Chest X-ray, PA view. Patient: 48 years old, sex F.
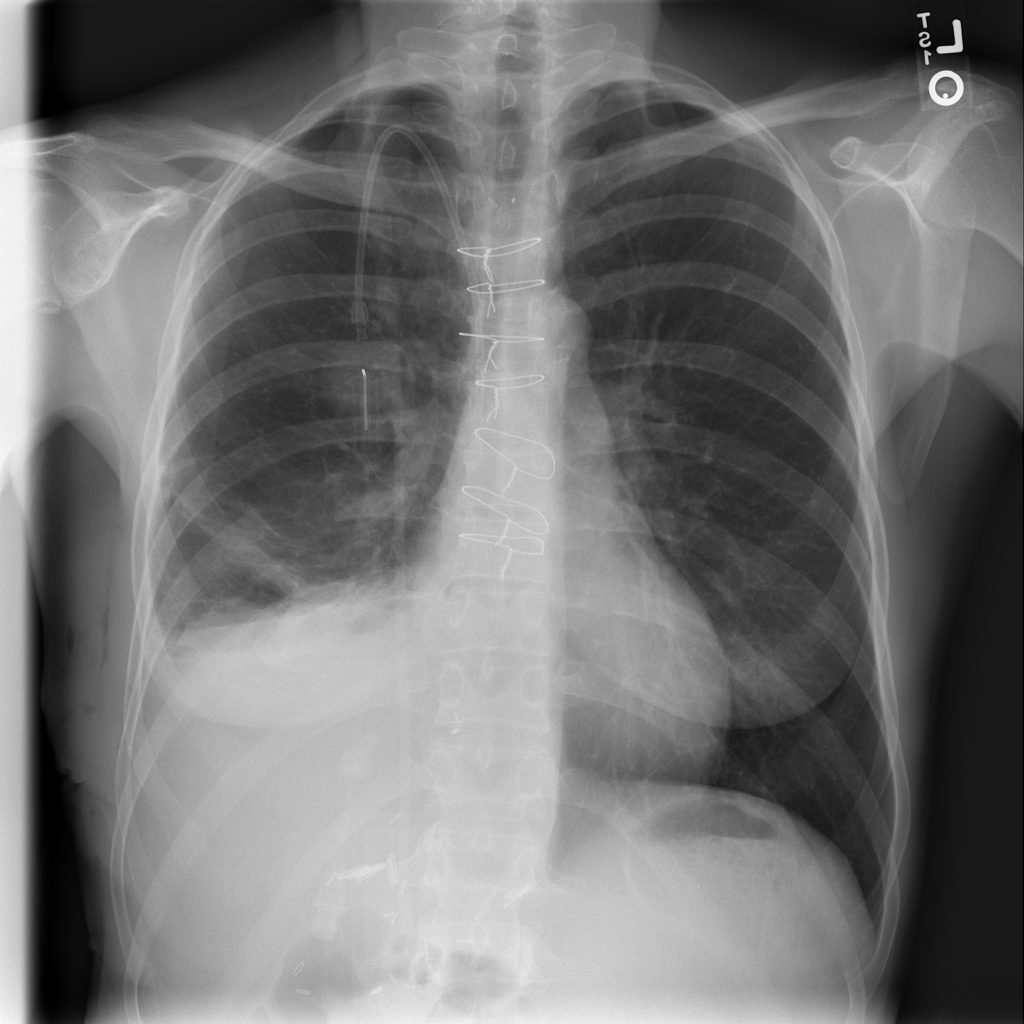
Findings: No Finding